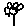
Label: flower